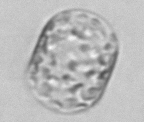
Label: Lauderia_annulata